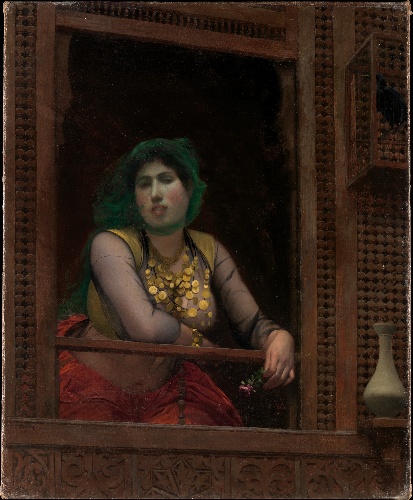
Title: Woman at a Balcony
Artist: Jean-Léon Gérôme
Artist bio: French, Vesoul 1824–1904 Paris
Date: 1887–88
Object type: Painting
Classification: Paintings
Medium: Oil on canvas
Dimensions: 19 3/4 × 16 3/8 in. (50.2 × 41.6 cm)
Department: European Paintings
Credit line: Gift of Kenneth Jay Lane, 2015
Accession year: 2015
Repository: Metropolitan Museum of Art, New York, NY
Tags: Portraits|Women|Orientalist